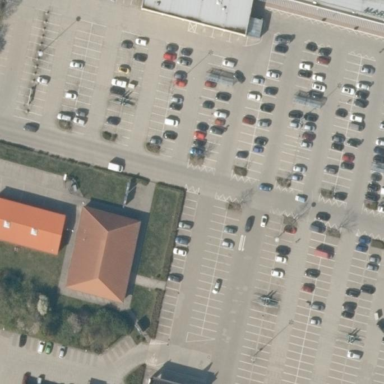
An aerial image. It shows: Parking area with surface.